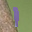
Label: 1